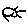
Label: sun